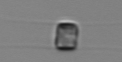
Label: Chaetoceros_similis